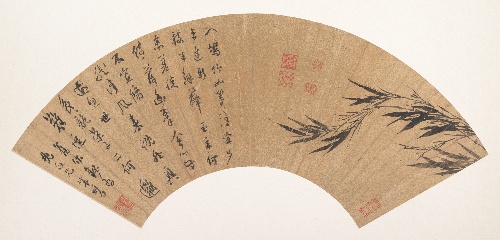
Title: 明　朱鷺　墨竹詩畫　摺扇|Bamboo and poem
Artist: Zhu Lu
Artist bio: Chinese, 1553–1632
Date: early 17th century
Object type: Folding fan mounted as an album leaf
Classification: Paintings
Medium: Folding fan mounted as an album leaf; ink on gold-flecked paper
Culture: China
Period: Ming dynasty (1368–1644)
Dimensions: 6 5/8 x 20 5/8 in. (16.8 x 52.4 cm)
Department: Asian Art
Credit line: Bequest of John M. Crawford Jr., 1988
Accession year: 1989
Repository: Metropolitan Museum of Art, New York, NY
Tags: Bamboo|Poetry